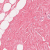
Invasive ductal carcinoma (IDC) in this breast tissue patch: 0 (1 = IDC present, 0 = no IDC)